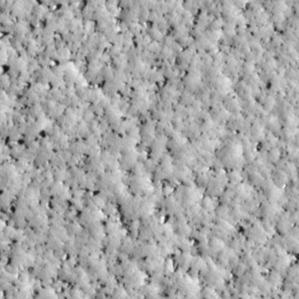
Label: non_frost